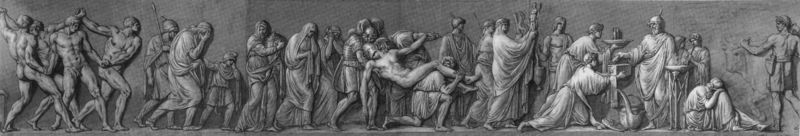
Titel: Beerdigung eines Helden/ Funeral of a Hero
Künstler: Jacques-Louis David
Institution: Sacramento, Crocker Art Museum, CA: E.B. Crocker Collection
Schlagwörter: akt, mann, nackt, wasser, menschen, frau, tier, leiche, mord, schale, stehen, stein, tod, toter, trauer, kind, relief, grafik, figuren, gewalt, krieg, könig, lanze, soldaten, nackte, weinen, gefangennahme, schwarzweiß, knien, soldat, herrscher, beten, fries, opfer, speer, ochse, stier, figurenfries, regent, verlust, zerren, täter, längsformat, r, geshichte